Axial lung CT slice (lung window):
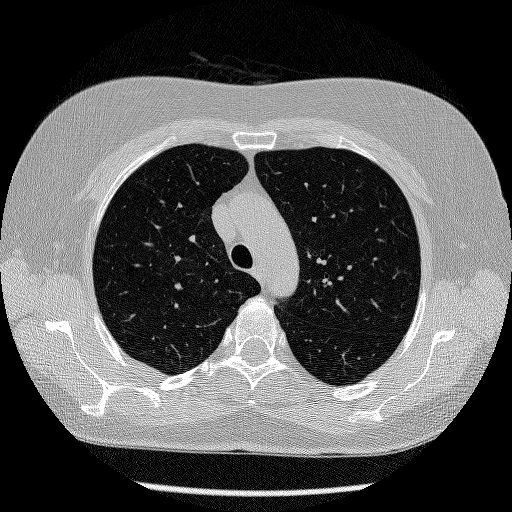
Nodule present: no